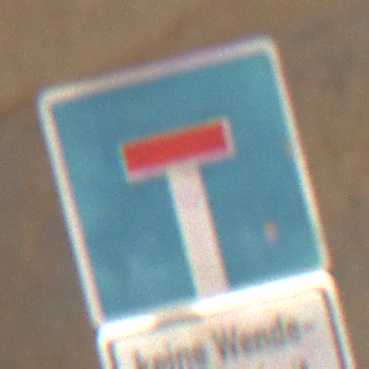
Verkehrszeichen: Sackgasse
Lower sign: HinweisGeaenderteVorfahrtVerkehrsfuehrungVerkehrsregelung3
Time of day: Midday
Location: Outdoor (Urban)
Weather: Clear
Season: NotSpecified
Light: Natural